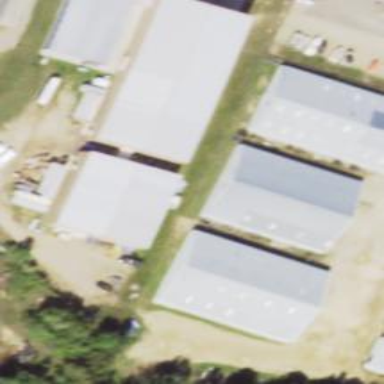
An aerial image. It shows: Warehouse building.